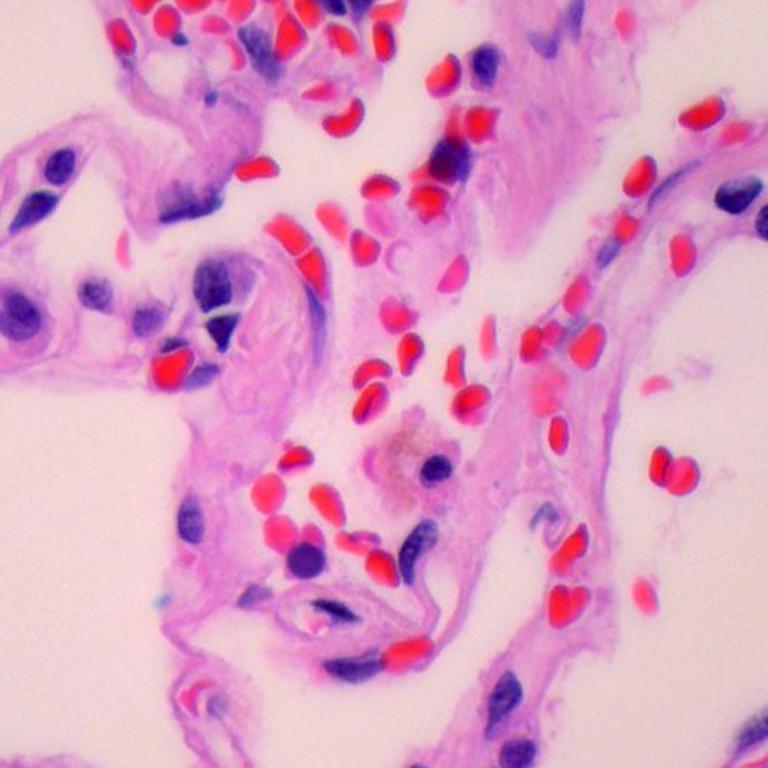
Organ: lung
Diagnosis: benign